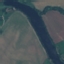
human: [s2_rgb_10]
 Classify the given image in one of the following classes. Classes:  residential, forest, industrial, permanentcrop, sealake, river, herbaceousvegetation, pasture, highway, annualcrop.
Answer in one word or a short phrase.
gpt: River